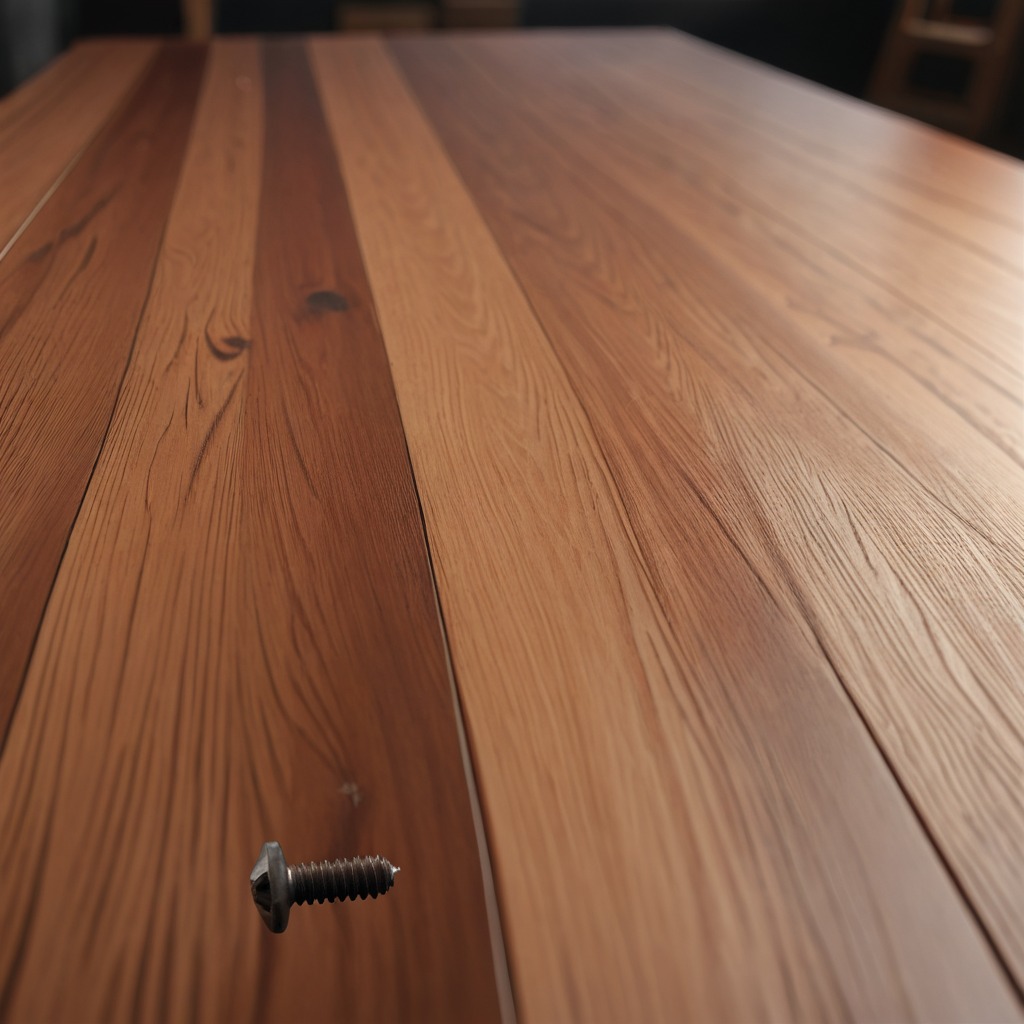
A metal screw is lying on a wooden table in a carpentry studio rich wood textures side lighting